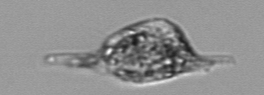
Label: Amoeba